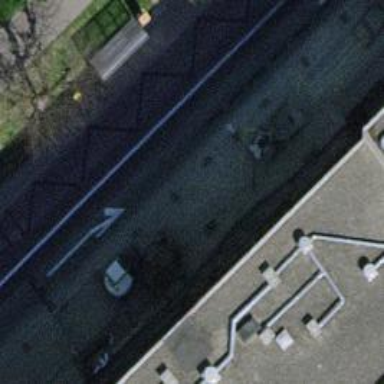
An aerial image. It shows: Sidewalk made of asphalt leading to platform for public transport.